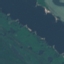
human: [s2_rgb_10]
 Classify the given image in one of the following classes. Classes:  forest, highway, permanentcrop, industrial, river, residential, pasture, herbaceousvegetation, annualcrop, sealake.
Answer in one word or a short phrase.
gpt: River